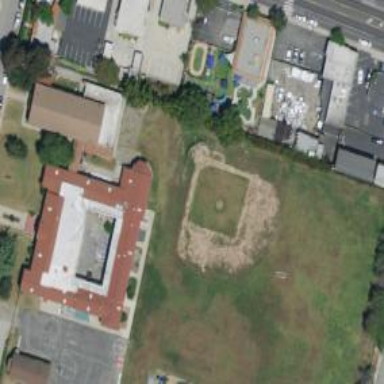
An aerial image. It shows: Baseball pitch for leisure and sports activities.